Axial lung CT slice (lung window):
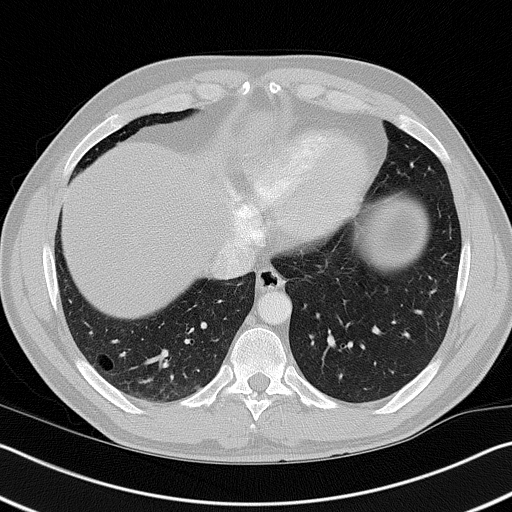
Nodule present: no